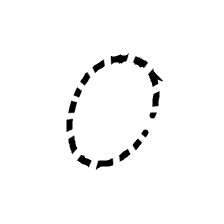
Shape: circle